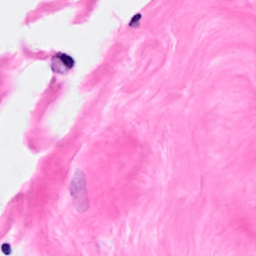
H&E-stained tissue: Breast